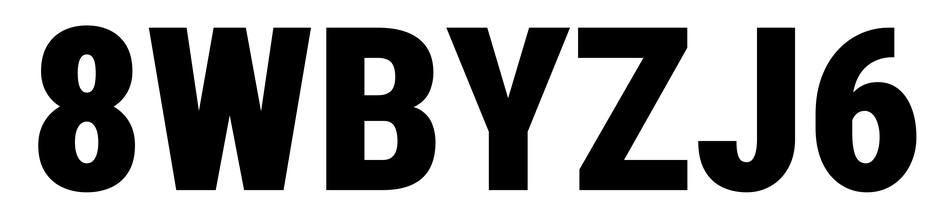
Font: Roboto_Condensed_Black